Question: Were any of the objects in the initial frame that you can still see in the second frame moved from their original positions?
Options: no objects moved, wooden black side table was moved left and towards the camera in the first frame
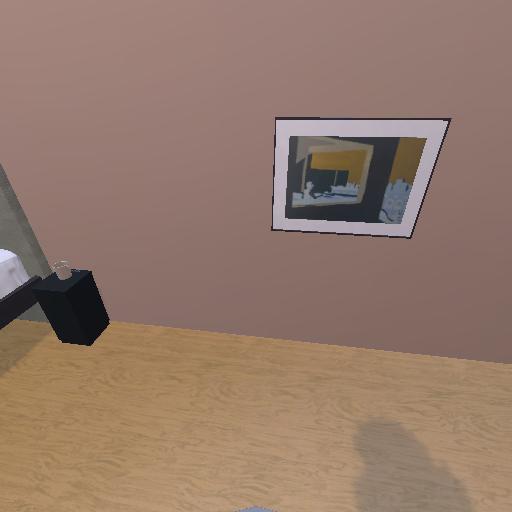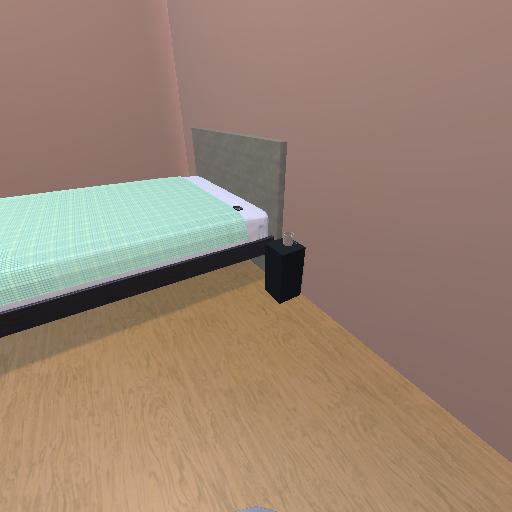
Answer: no objects moved